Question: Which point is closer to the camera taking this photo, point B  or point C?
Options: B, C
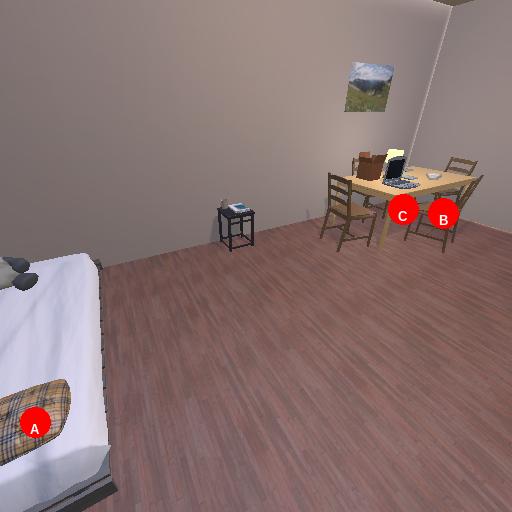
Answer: B